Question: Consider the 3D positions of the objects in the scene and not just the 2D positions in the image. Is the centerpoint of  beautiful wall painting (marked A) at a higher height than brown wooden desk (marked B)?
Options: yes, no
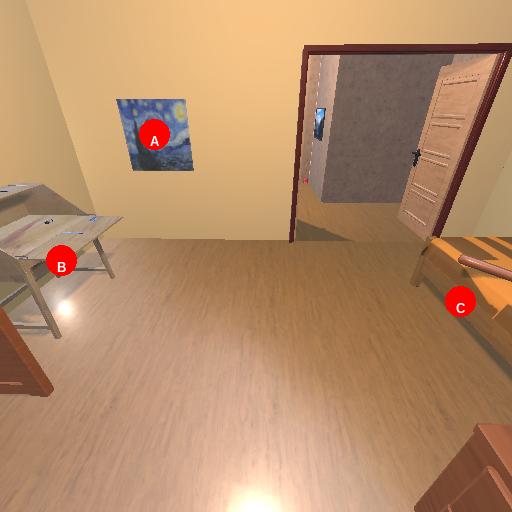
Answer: yes